Question: I am looking for some assistance, i am trying to create a DAX formula that will return a text value as of 1 month ago / the last entry date in a range of dates.
From the example table you see a list of codes in [JCS Grade] what i am trying to do is insert a new calculated column that will insert the previous months [JCS Grade] value, for example Employee Number 111 on Item Date 01 August 2019 has a [JCS Grade] = M2 and on 01 July they have a JCS Grade Value of M1 and i would like to return that previous months value in a calculated column [JCS1MonthAgo] but currently this is not working for me and i have tried the formula:
'JCS1MonthAgo = CALCULATE(FIRSTNONBLANK(Sheet1[JCS Grade],DATEADD(Sheet1[Item Date],-1,MONTH)))'
But this formula does not work as it only returns the current row value and not the prior months!
if anyone could spare a moment to assist me it would be greatly appreciated.
Many Thanks
Chris
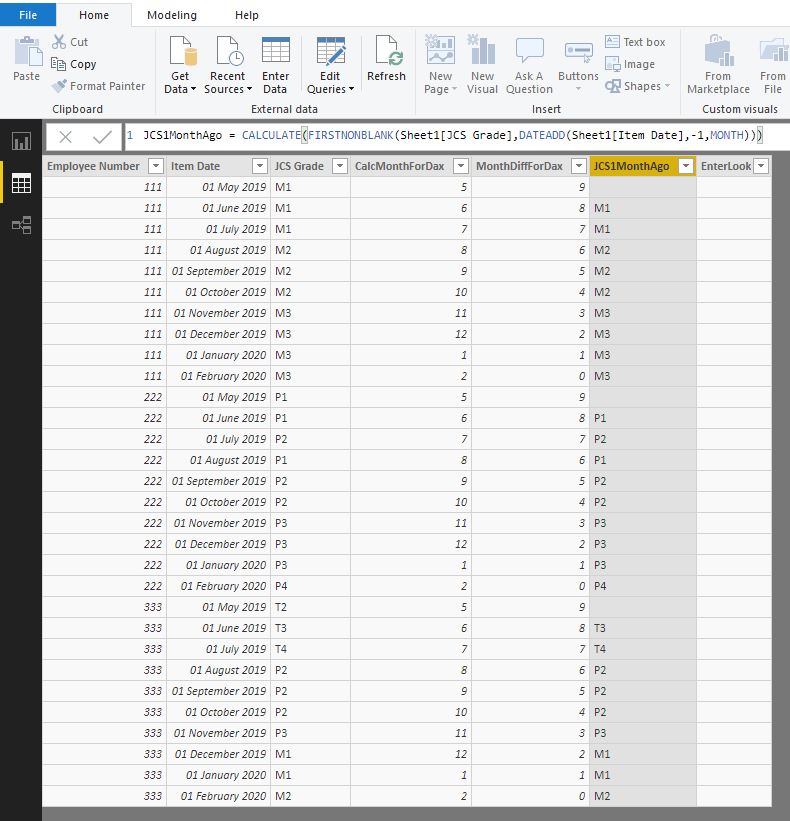
Answer: You could use variables to do this calculation:
'''
JCS1MonthAgo =
VAR EmpNo = Sheet1[Employee number]
VAR ItemDate_Previous = EDATE(Sheet1[Item Date],-1)
RETURN CALCULATE(MIN(Sheet1[JCS Grade]),
FILTER(Sheet1,Sheet1[Employee number]=EmpNo),
FILTER(Sheet1,Sheet1[Item Date]=ItemDate_Previous))
'''
The idea is to apply a filter to get the correct employee number and the date of the previous month. Hope this meets your requirements.